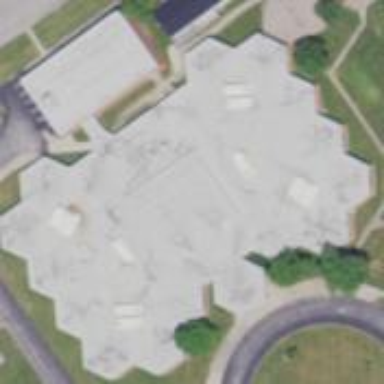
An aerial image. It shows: School building.